Question: The tableview I am implementing is a kind of phonebook, where I have an entry(name) and below that I am displaying his/her phone numbers. These data make my cell.
An entry(name) can have multiple phone numbers(each phone number displayed in different lines). Against each phone number(in the same line) I have an option to set some status message. How can I implement this.
The way I have gone forward is:
I have created a 2 labels inside a cell. One for displaying the name and the other for displaying the numbers. These numbers are displayed in a multiline way. The problem I am facing is, adding the status message against each phone number(in the same row of each number). For that I may have to add the status as text in between the phone numbers(displayed in a multiline way) in the same label or I have to add another label inside this label. I am a bit confused regarding, how to go about this. Need help.

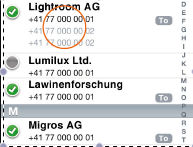
Answer: Personnaly, I would add the "To" view as a subview of your UILabel and then set the 'toView.frame.origin.y' to 'index * label.font.lineHeight'.